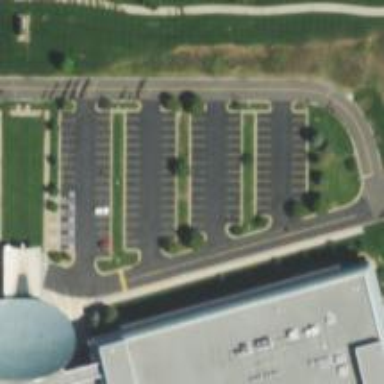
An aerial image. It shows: Parking space is available.